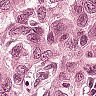
Metastatic tissue present: yes